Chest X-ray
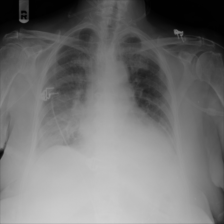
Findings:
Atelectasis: negative
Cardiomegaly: negative
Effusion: positive
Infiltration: positive
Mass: negative
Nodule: negative
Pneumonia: negative
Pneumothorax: negative
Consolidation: negative
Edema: negative
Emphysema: negative
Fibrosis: negative
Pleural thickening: negative
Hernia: negative